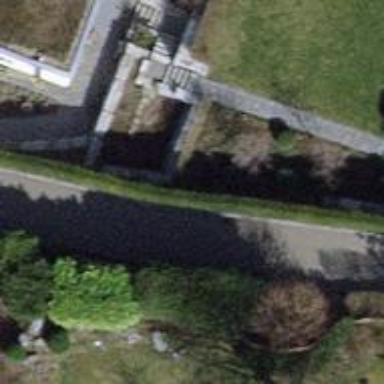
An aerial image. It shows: Bollard barrier.